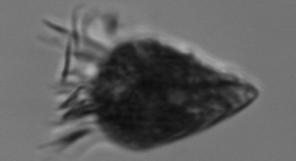
Label: Strombidium_wulffi